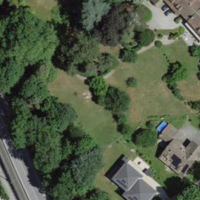
EUNIS habitat code: 53
Species observed at this site:
Buxus sempervirens